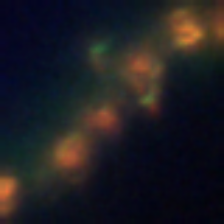
Taxon: Diatom_aggregate
Group: Diatoms